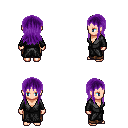
a pixel art fantasy rpg character, female body template, human, light skin, gray robe, robe skirt, purple unkempt hairstyle, four views (front, back, left, right), 2x2 character sprite sheet, small pixel art, hard edges, no anti-aliasing